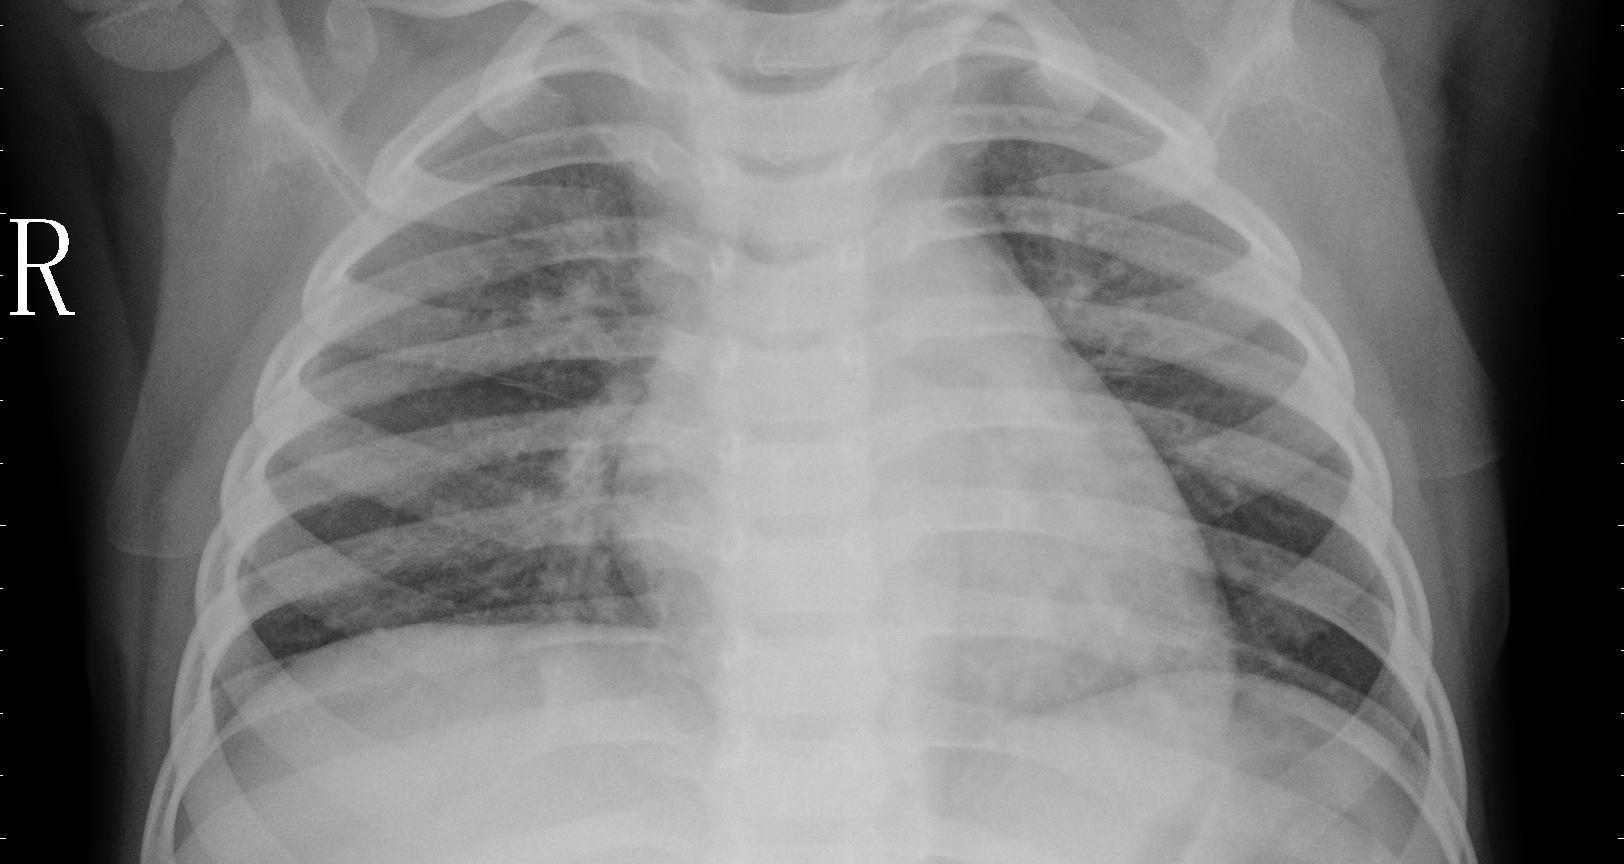
Diagnosis: PNEUMONIA